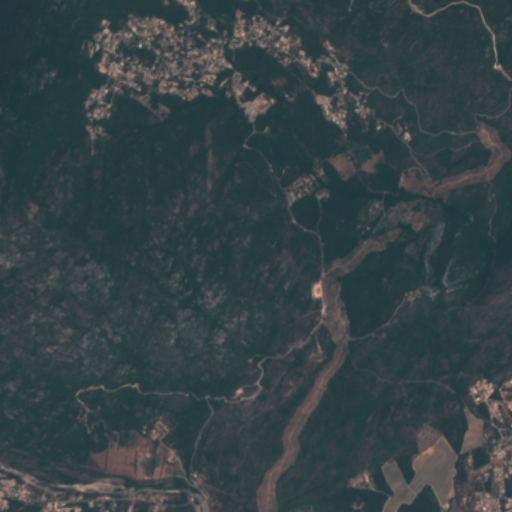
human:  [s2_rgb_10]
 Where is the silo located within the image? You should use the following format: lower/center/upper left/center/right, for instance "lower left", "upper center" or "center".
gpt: The silo is located in the center right of the image.
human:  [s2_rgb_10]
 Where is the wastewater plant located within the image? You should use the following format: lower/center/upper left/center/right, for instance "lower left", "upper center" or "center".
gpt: The wastewater plant is located in the center right of the image.
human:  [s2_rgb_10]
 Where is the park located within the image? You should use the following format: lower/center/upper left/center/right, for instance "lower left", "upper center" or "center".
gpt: There is no park in the image.